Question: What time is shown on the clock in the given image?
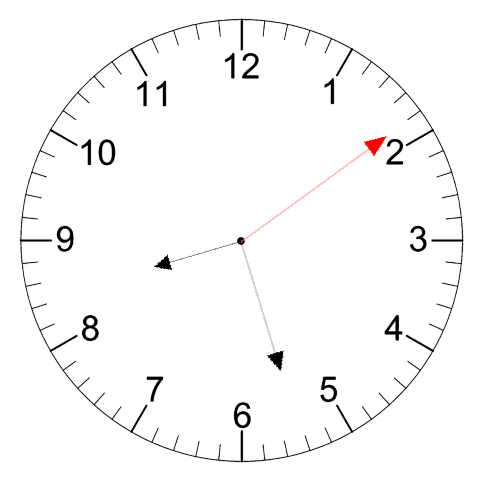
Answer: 08:27:09